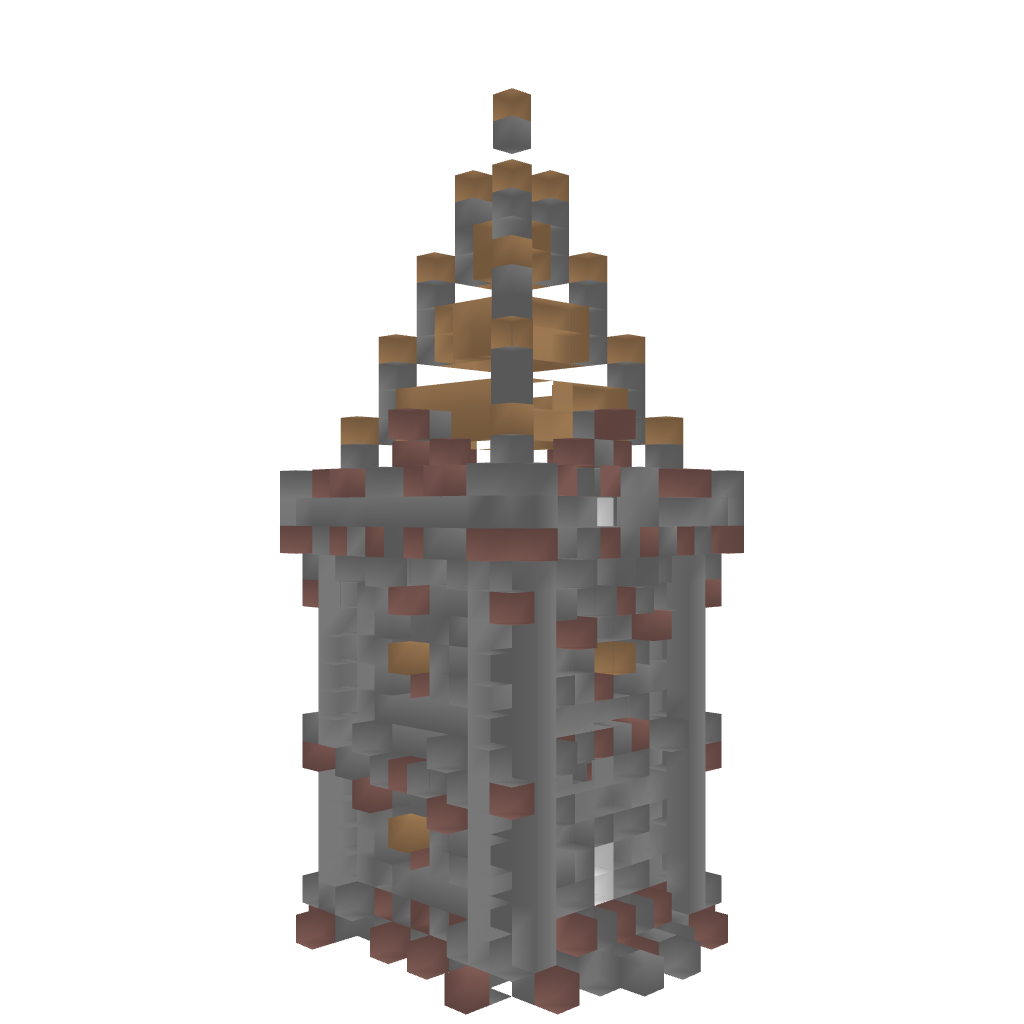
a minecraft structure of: Tower (2 floors) bad low quality